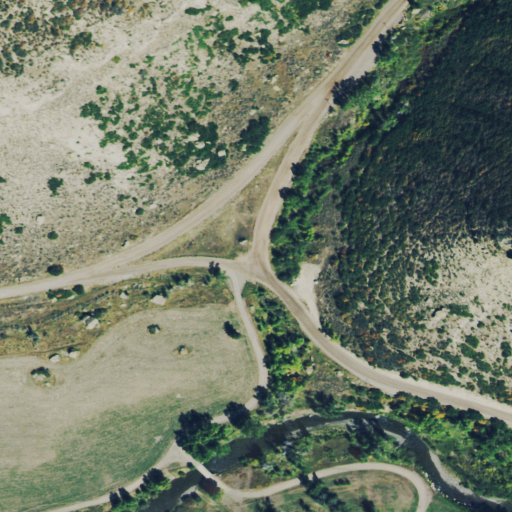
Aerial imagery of valley in Colorado named Hayden Gulch containing shrub, low intensity development, deciduous forest, open development, woody wetlands, herbaceous wetlands, and evergreen forest